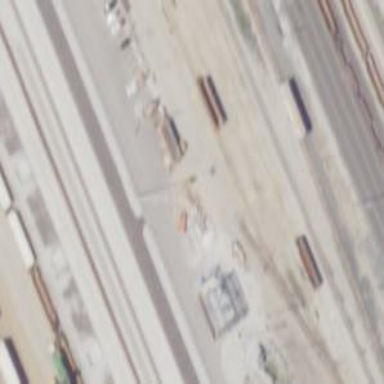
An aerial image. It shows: Railway yard used for servicing trains.